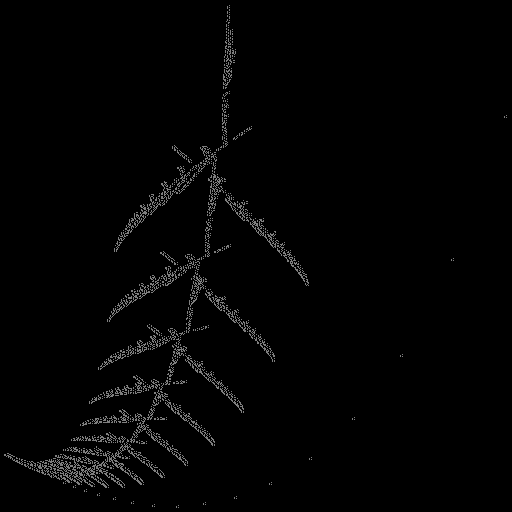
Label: deerfern